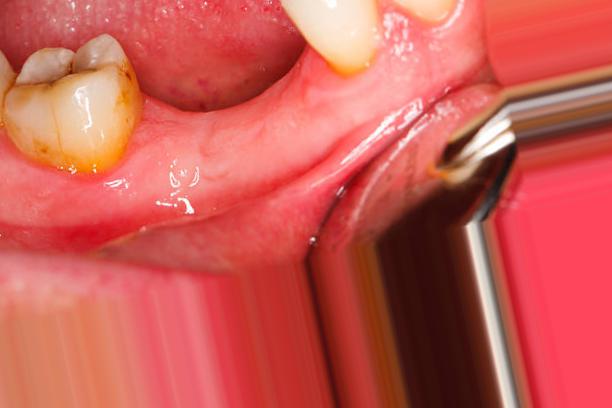
Condition: Caries